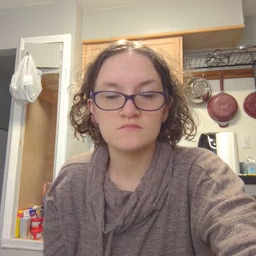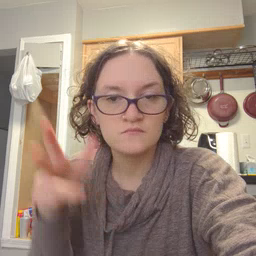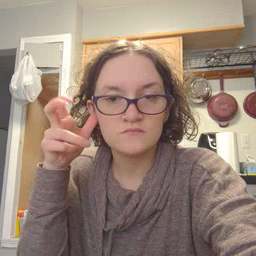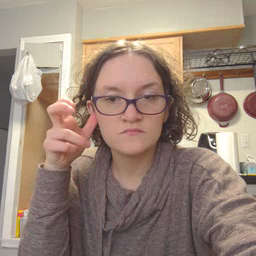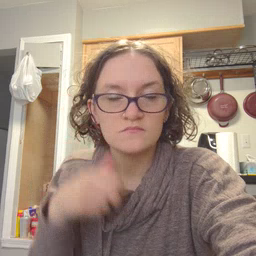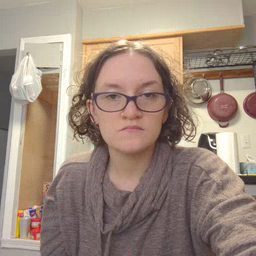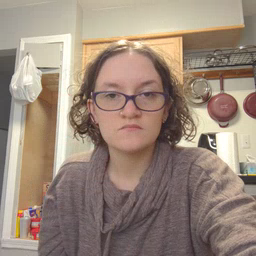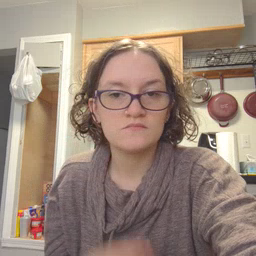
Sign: hear